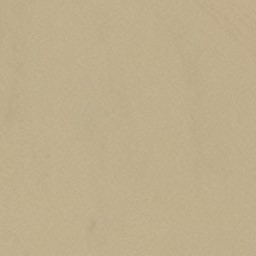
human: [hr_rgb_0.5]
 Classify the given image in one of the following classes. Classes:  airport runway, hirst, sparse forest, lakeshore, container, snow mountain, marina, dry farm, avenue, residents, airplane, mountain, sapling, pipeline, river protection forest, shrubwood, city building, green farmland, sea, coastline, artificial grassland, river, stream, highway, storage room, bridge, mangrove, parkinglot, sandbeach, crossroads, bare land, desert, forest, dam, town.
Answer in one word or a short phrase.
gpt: desert